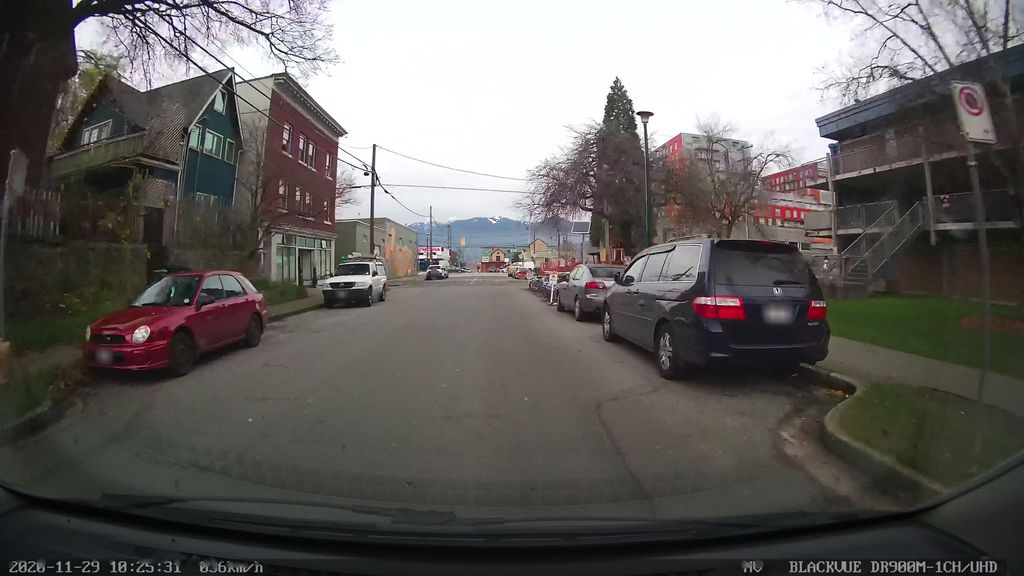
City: vancouver